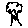
Label: tree